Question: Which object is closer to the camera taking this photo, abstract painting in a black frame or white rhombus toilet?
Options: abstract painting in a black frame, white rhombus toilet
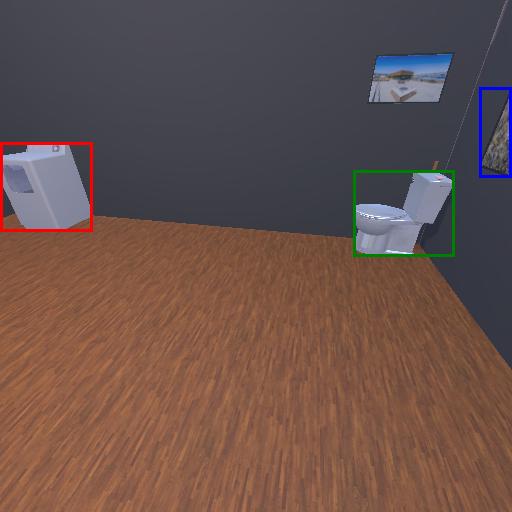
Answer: abstract painting in a black frame